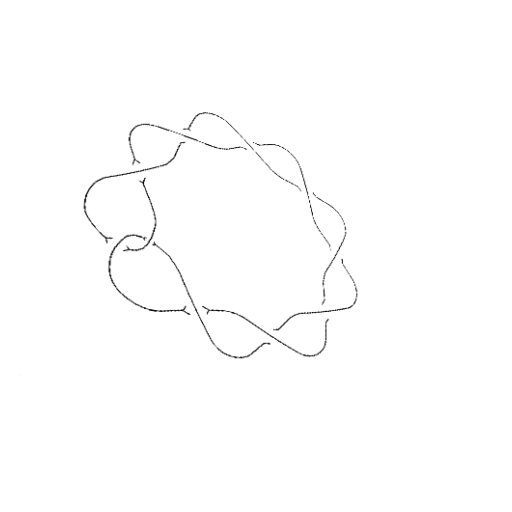
Crossing number: 10